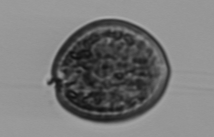
Label: Prorocentrum